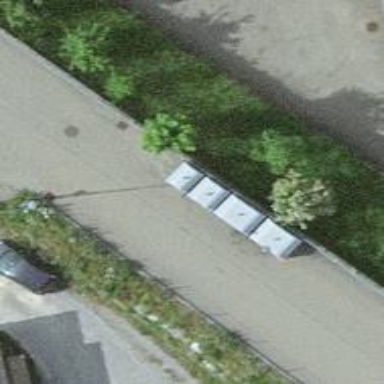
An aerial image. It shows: Recycling container for scrap metal at recycling facility.